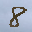
Label: 8